Question: I have four columns, namely 'x,y,z,zcosmo'. The range of zcosmo is '0.0<zcosmo<0.5'.
When 'x,y,z' are plotted, this is how they look.

I would like to find the volume of this figure. If I , so that , I can
The volume of the sliced cylinders would be 'pi*r^2*h', in my case 'r = z/2 & h = x'
The slicing for example would be like,
'x,z for 0.0<zcosmo<0.01' find this volume . Then 'x,z for 0.01<zcosmo<0.02' find this volume and so on until zcosmo=0.5
I know to do this manually (which of course is time consuming) by saying:
'''
r1 = z[np.logical_and(zcosmo>0.0,zcosmo<0.01)] / 2 #gives me z within the range 0.0<zcosmo<0.01
h1 = x[np.logical_and(zcosmo>0.0,zcosmo<0.01)] #gives me x within the range 0.0<zcosmo<0.01
V1 = math.pi*(r1**2)*(h1)
'''
Here r1 and h1 should be 'r1 = ( min(z) + max(z) ) / 2.0' and 'h1 = max(x) - min(x)', i.e
How should I create a code that calculates the 50 volume slices within the zcosmo sliced ranges??
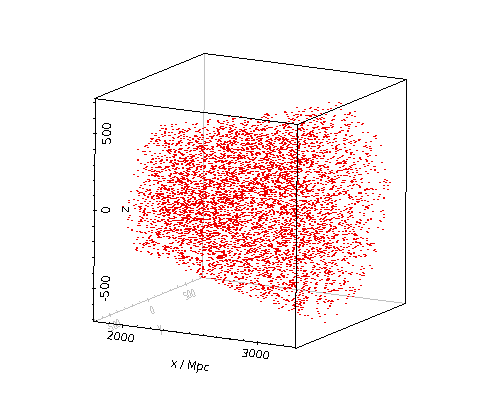
Answer: Use a for loop:
'''
volumes = list()
for index in range(0, 50):
r = z[np.logical_and(zcosmo>index * 0.01, zcosmo<index * 0.01 + 0.01)] / 2
h = x[np.logical_and(zcosmo>index * 0.01, zcosmo<index * 0.01 + 0.01)]
volumes.append(math.pi*(r**2)*(h))
'''
At the end, volumes will be a list containing the volumes of the 50 cylinders.
You can use 'volume = sum(volumes)' to get the final volume of the shape.